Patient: sex M, age 62
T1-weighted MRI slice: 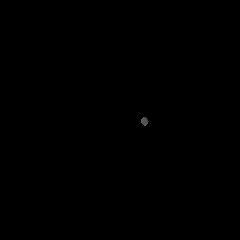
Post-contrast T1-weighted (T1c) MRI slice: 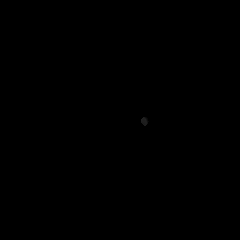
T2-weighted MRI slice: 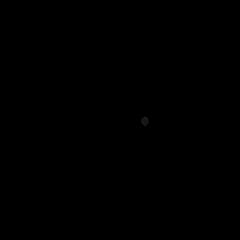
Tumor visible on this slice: no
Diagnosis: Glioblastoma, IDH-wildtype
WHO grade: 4